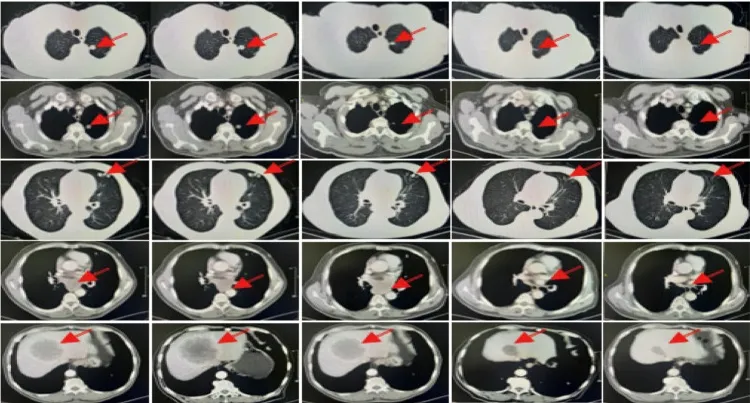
Tumor progression of the patient during the treatments. (A) The timeline of the therapies and imaging results of the computed tomography (CT) can during diagnosis and treatment at different time points.
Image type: radiology (ct)